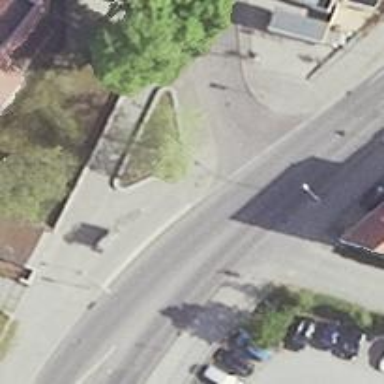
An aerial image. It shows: Road with "give way" sign.